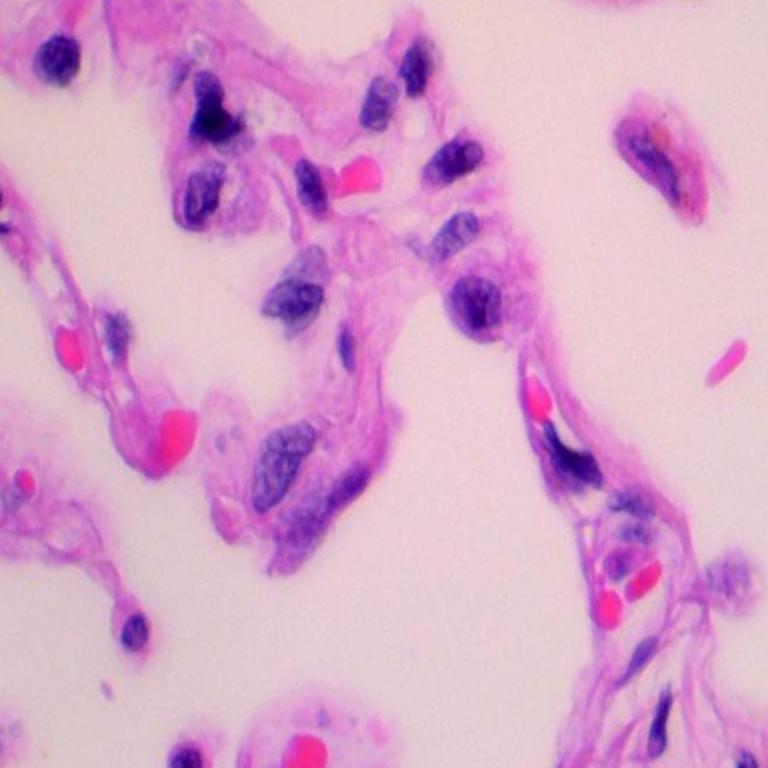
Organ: lung
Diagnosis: benign